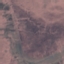
Land use / land cover: HerbaceousVegetation